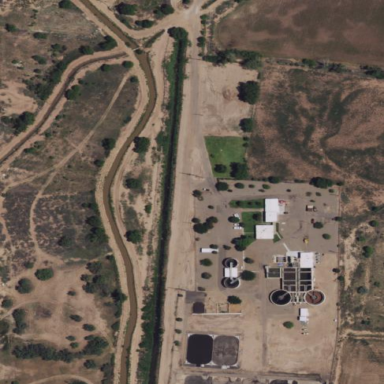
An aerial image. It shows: View of wastewater plant.